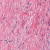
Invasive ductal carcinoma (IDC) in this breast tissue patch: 0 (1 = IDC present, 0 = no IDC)